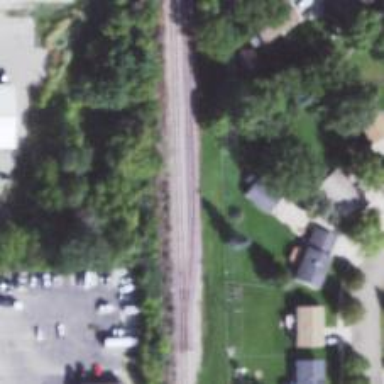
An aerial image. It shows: Railway siding for service.